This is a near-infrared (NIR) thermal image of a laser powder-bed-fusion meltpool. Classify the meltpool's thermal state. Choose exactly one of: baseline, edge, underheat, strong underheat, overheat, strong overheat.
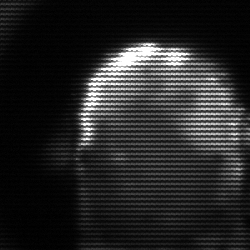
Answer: baseline